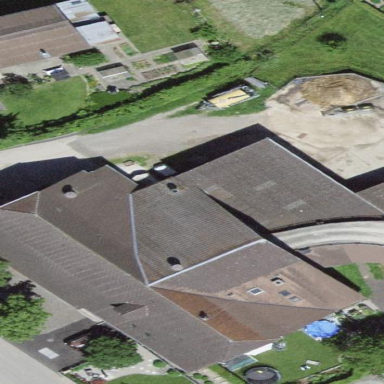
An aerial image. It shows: Farm building.